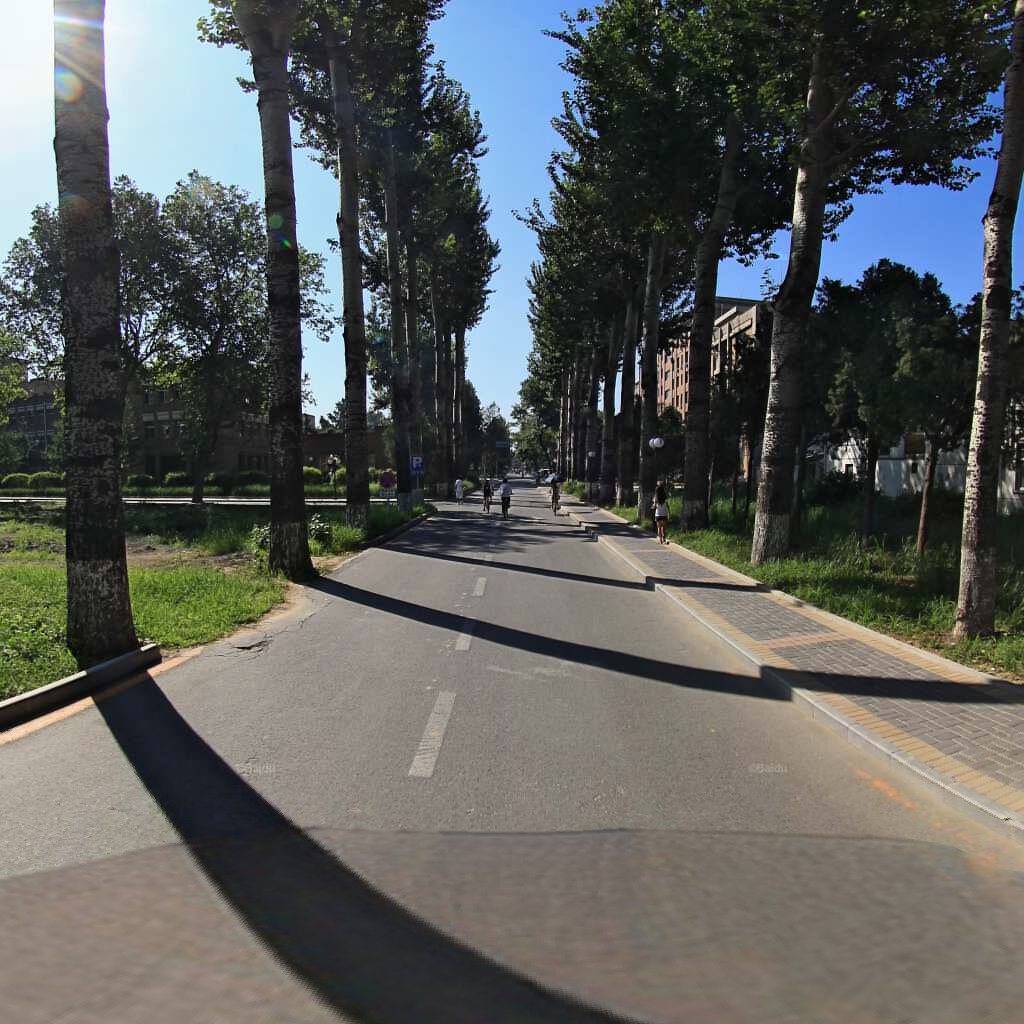
Region: Haidian
Road damage annotations: longitudinal crack, transverse crack